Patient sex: M
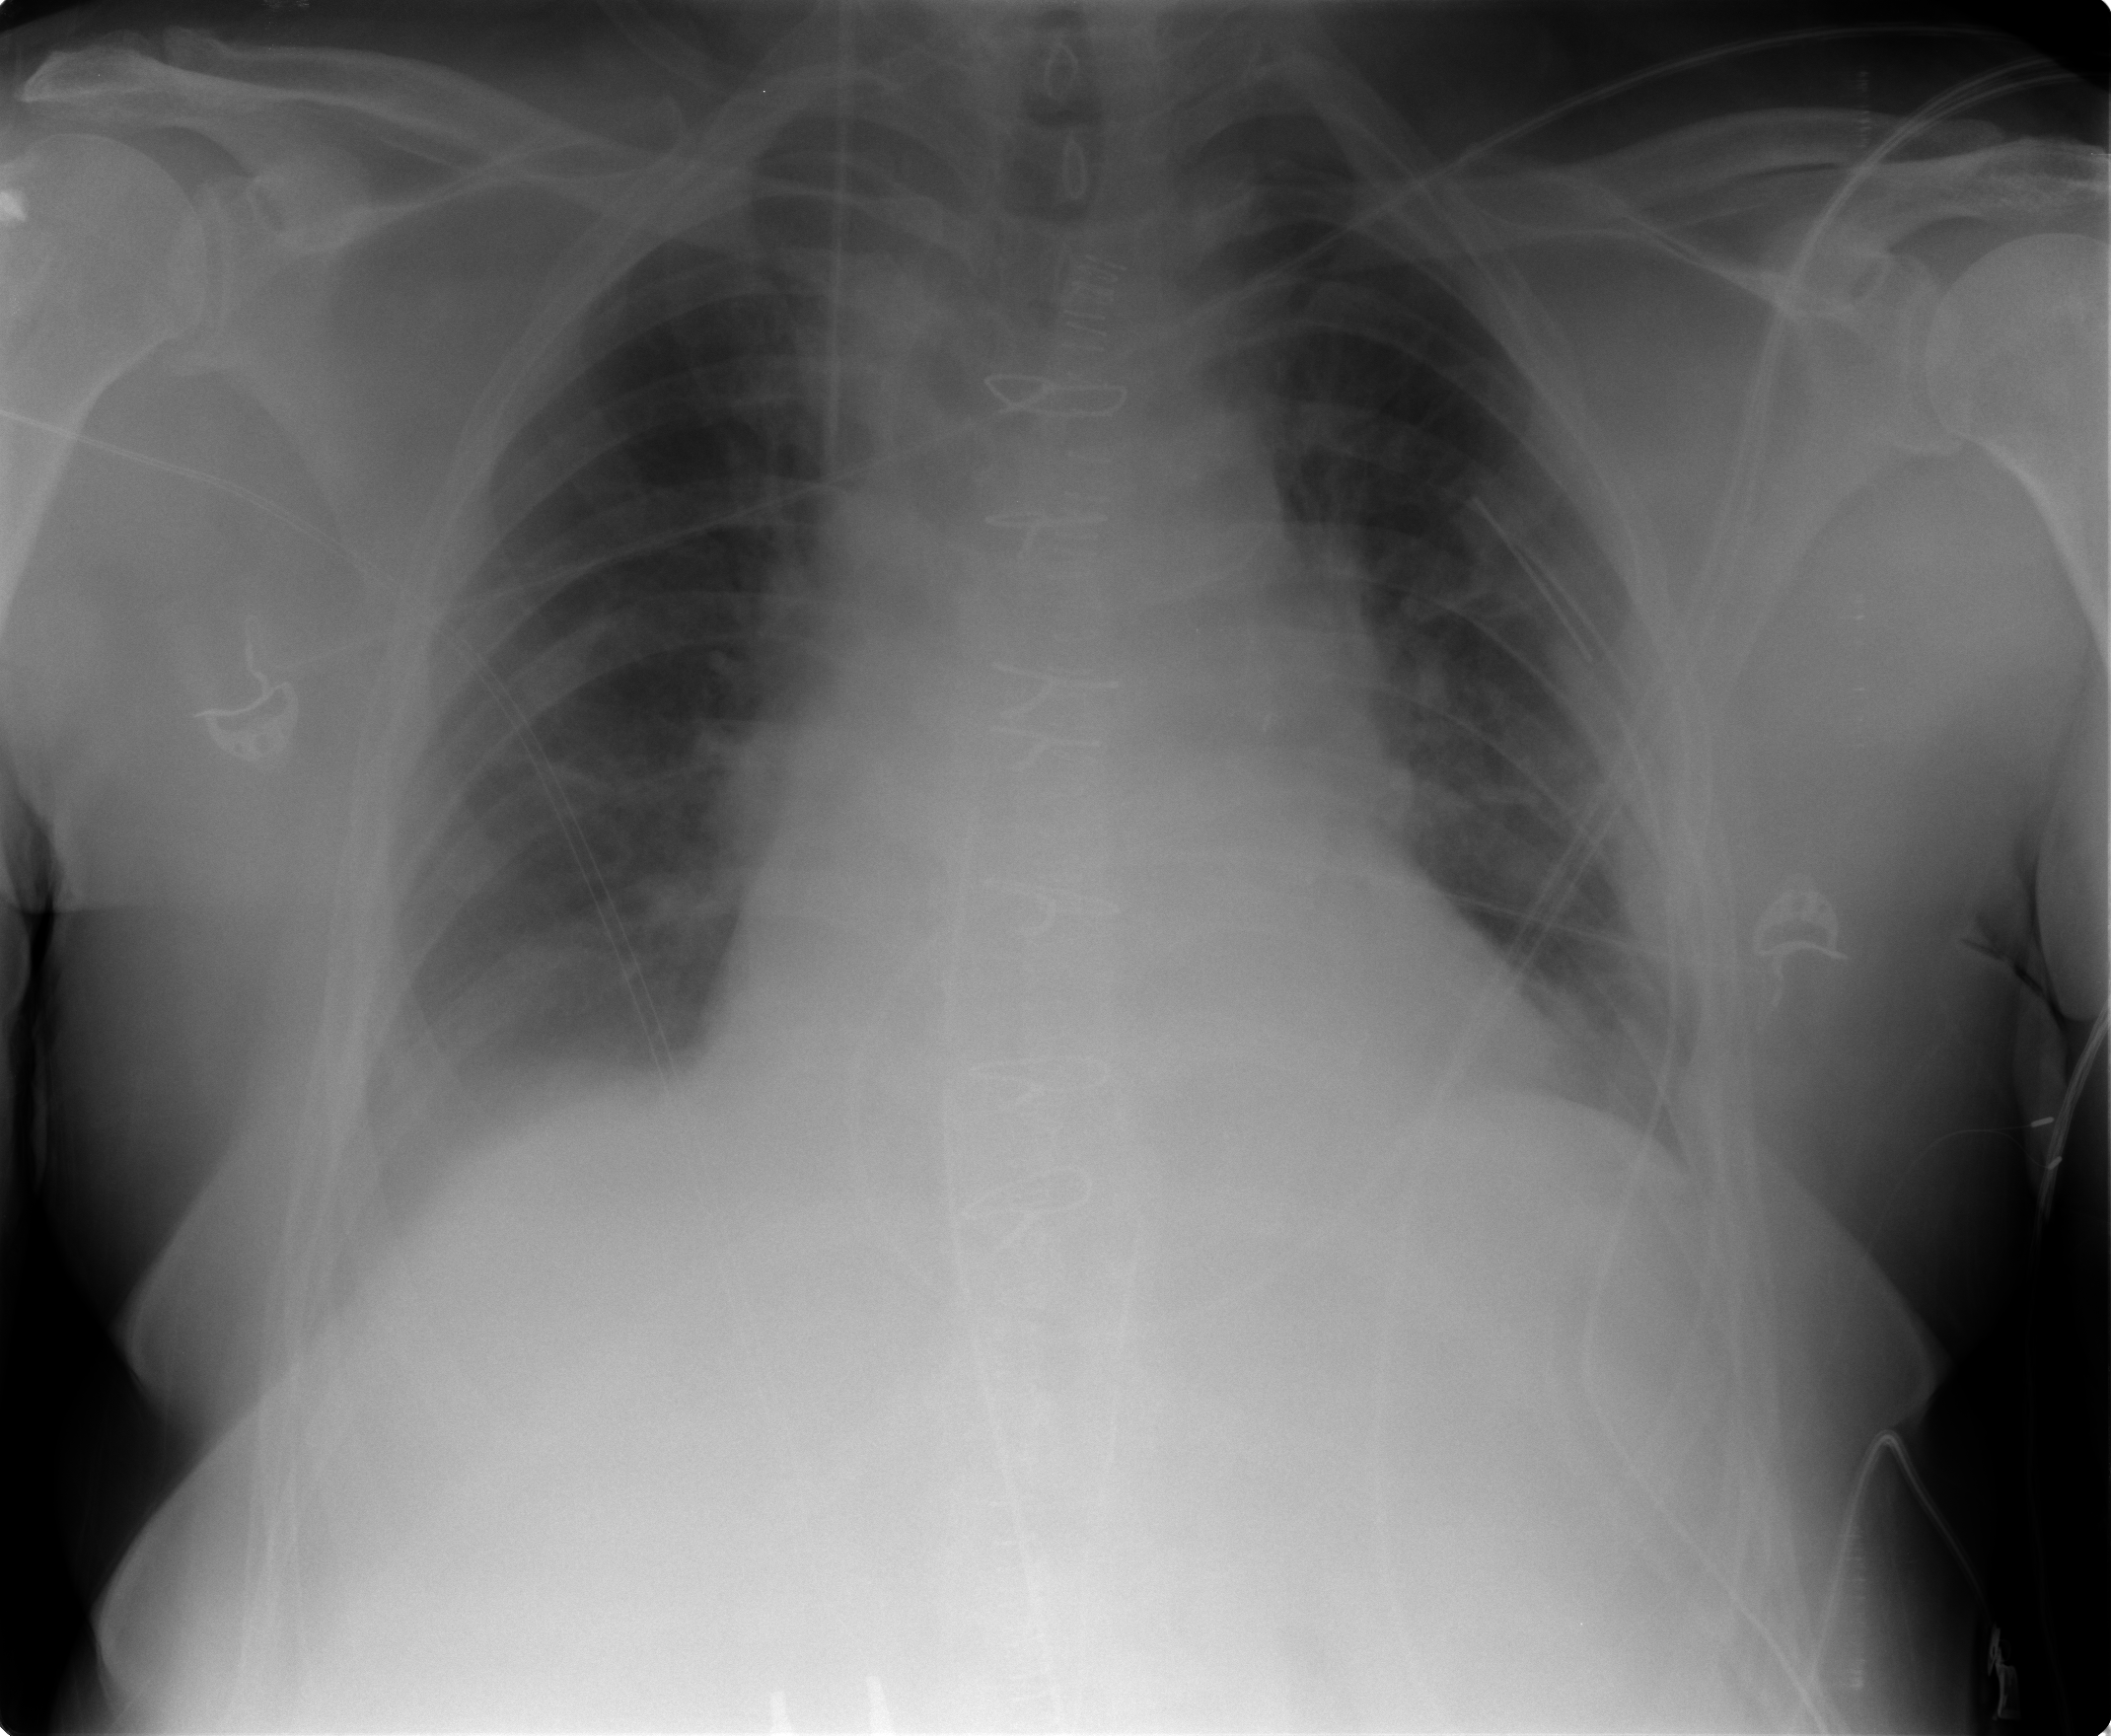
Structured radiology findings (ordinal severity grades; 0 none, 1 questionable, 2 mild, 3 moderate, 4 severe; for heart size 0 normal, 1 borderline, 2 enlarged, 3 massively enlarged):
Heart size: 1
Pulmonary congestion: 2
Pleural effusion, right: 2
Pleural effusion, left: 0
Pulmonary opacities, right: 0
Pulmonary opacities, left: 0
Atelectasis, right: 0
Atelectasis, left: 2